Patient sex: M
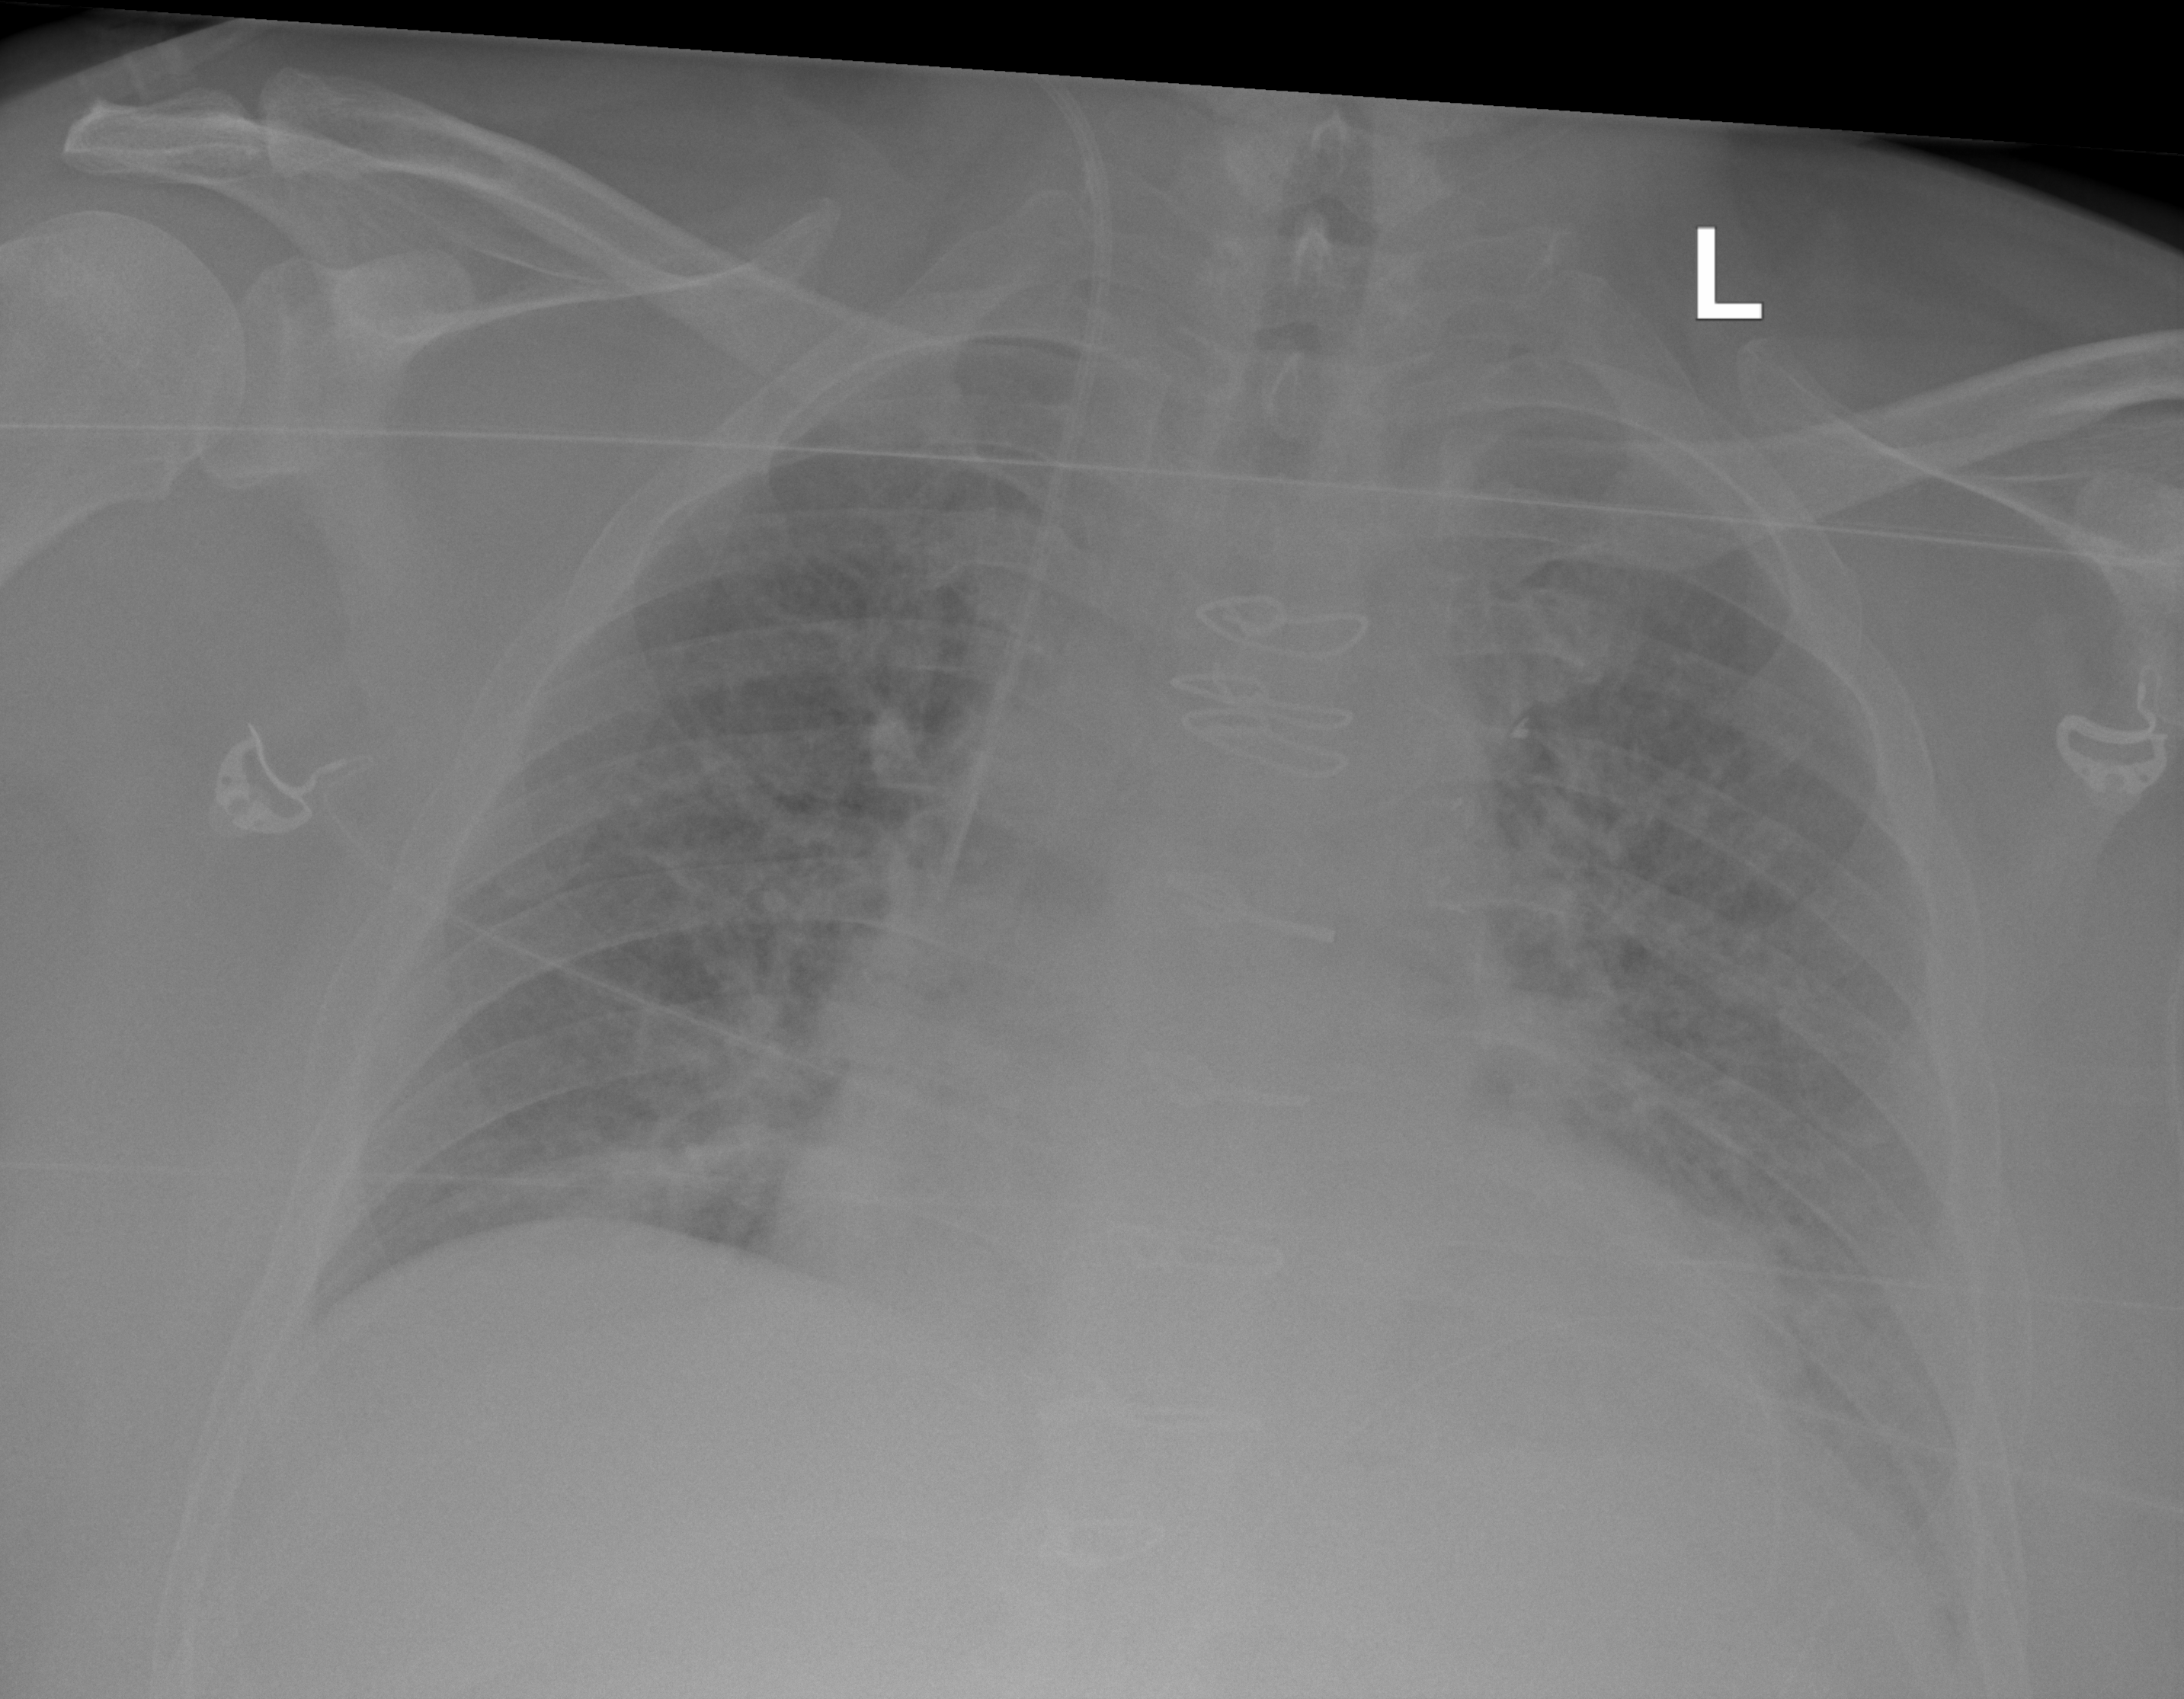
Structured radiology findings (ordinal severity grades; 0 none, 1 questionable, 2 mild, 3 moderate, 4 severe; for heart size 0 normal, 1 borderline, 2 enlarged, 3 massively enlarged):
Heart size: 2
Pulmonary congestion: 3
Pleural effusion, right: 0
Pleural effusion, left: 0
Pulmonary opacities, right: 2
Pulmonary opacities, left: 2
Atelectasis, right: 2
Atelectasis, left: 2